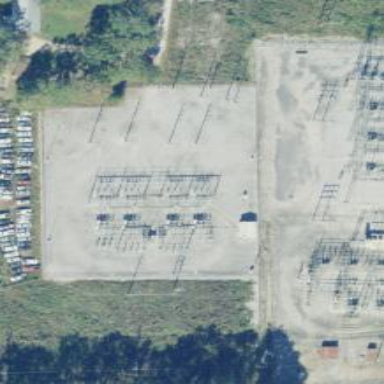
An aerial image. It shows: Switch used for power control.